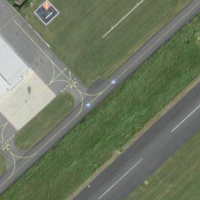
EUNIS habitat code: 53
Species observed at this site:
Ciconia ciconia
Fringilla montifringilla